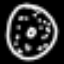
Label: donut